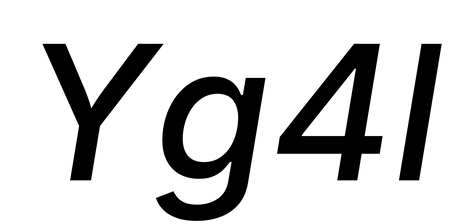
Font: Inter-Italic_Medium_Italic